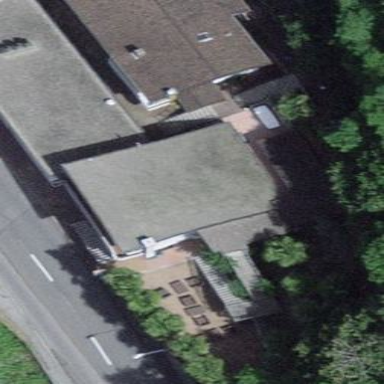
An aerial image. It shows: Building.